Field crop: tomato
Growth stage: 1
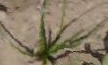
Species: cyperus